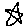
Label: star